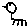
Label: bird